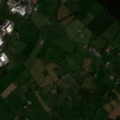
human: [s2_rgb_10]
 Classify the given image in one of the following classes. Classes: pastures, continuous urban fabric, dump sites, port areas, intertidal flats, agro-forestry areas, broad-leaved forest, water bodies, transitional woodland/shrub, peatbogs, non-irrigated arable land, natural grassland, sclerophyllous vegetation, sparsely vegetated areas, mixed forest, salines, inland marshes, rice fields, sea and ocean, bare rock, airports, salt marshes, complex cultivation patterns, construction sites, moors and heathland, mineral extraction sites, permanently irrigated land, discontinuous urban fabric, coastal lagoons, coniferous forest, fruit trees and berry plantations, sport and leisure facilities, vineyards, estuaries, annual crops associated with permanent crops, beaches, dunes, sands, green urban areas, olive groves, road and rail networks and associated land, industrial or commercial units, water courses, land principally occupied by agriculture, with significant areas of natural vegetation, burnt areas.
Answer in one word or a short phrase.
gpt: industrial or commercial units, pastures, land principally occupied by agriculture, with significant areas of natural vegetation, water bodies